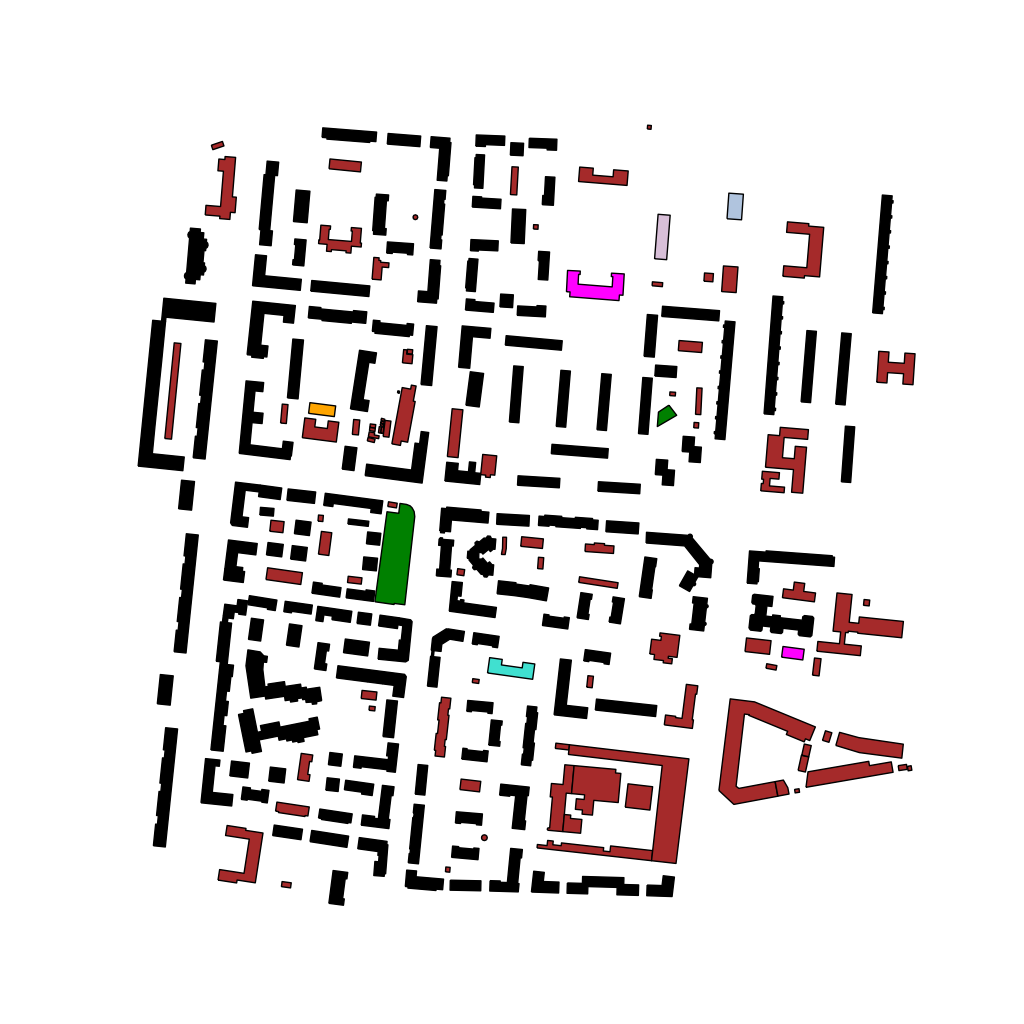
Tags: overhead vector_map, business, industrial, recreation, residential, special, historical, modern, soviet, high_rise, individual_rise, low_rise, medium_rise, density_2, Building, Facility, Kidsart, Park, Police, Polyclinic, Post, School, 1.0 km²